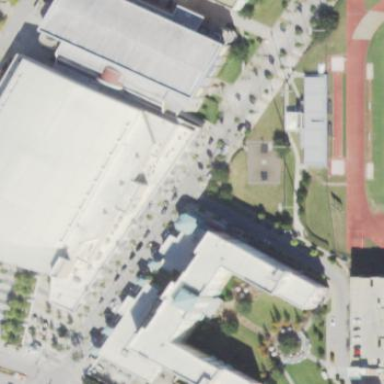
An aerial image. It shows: Stadium building where basketball sports are played.